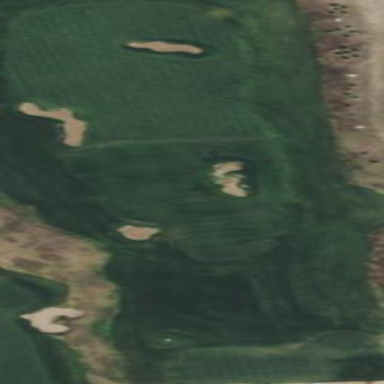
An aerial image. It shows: Grassy area serving as fairway for golf.